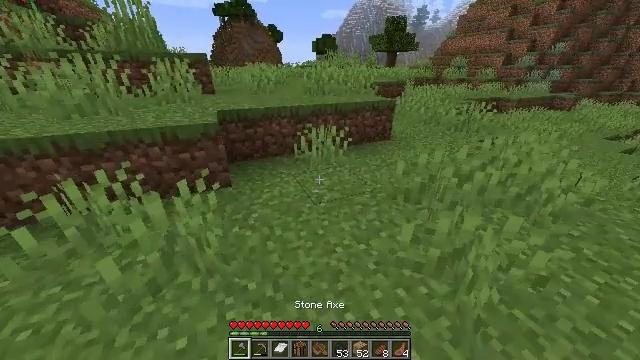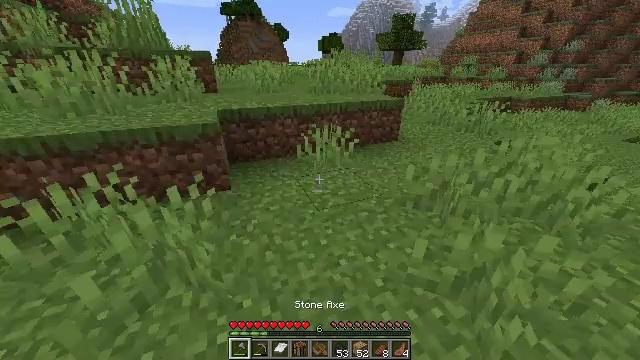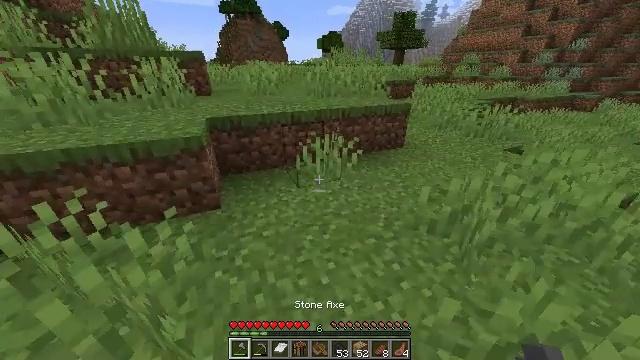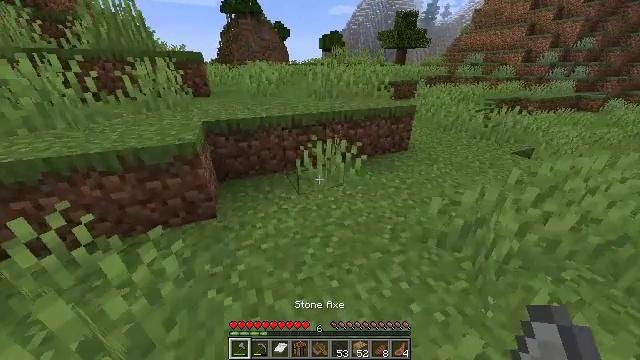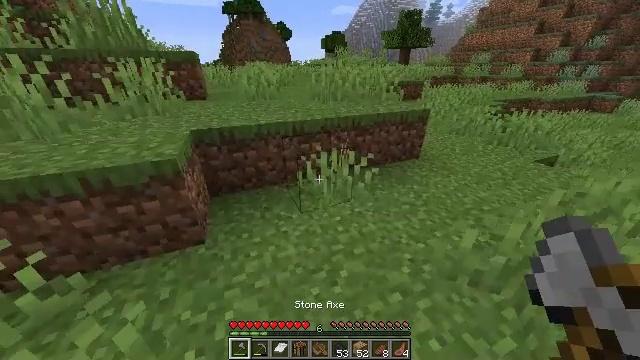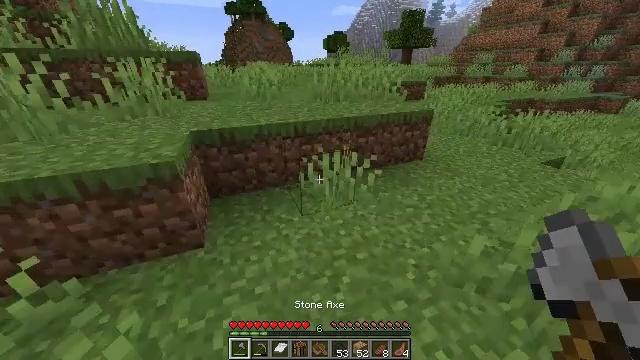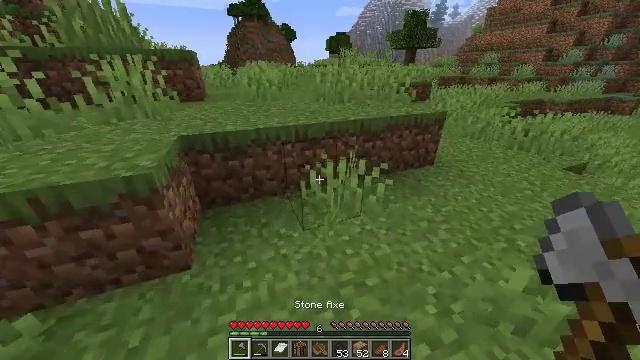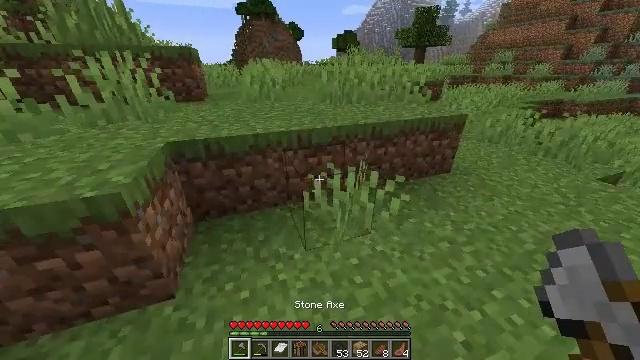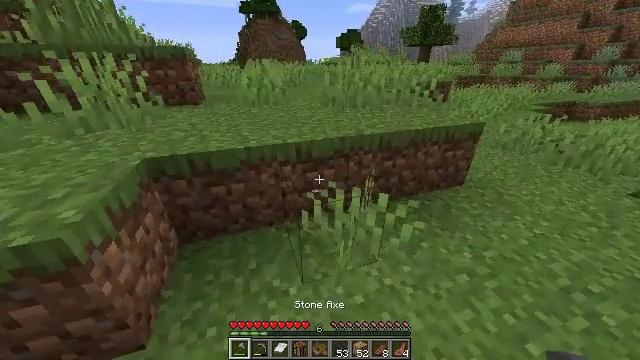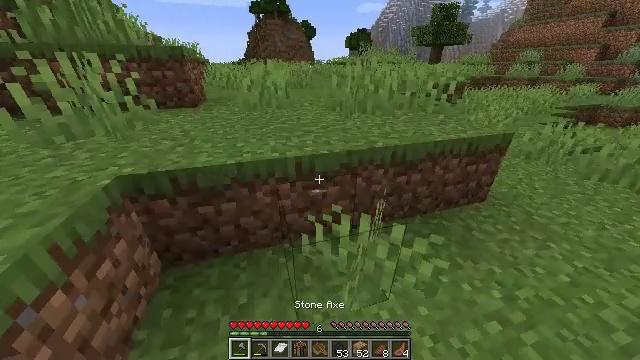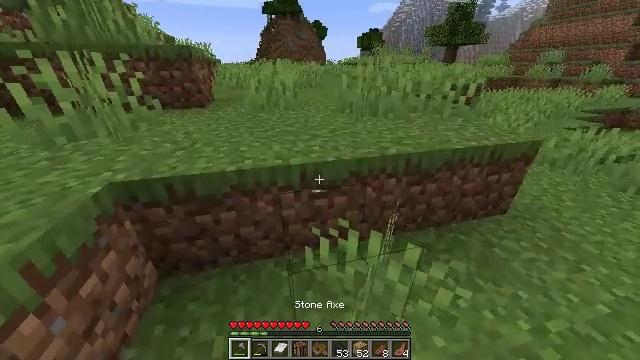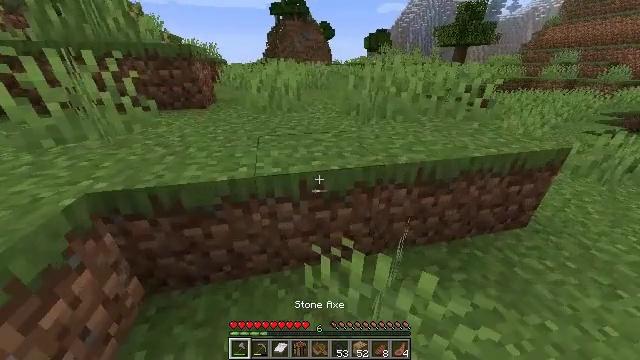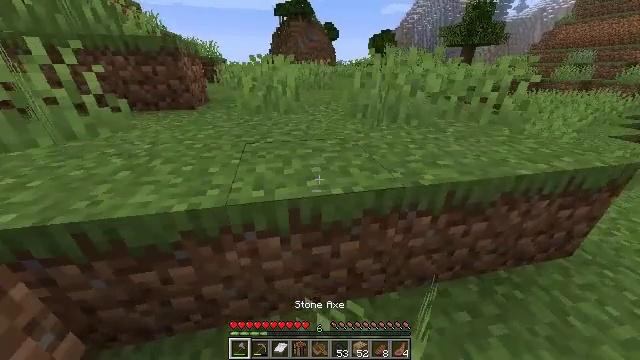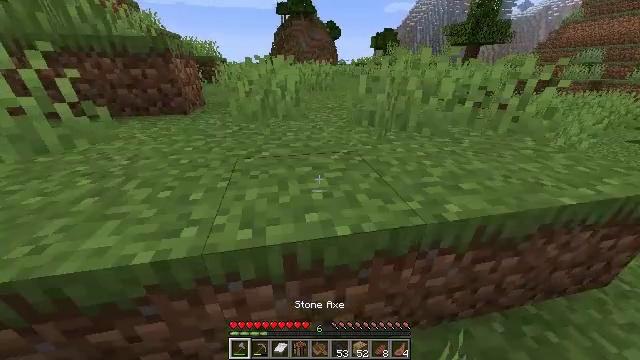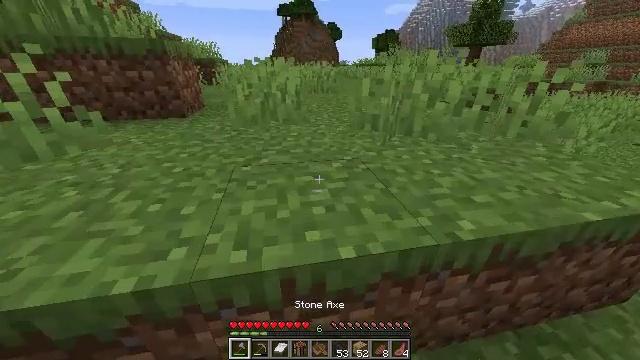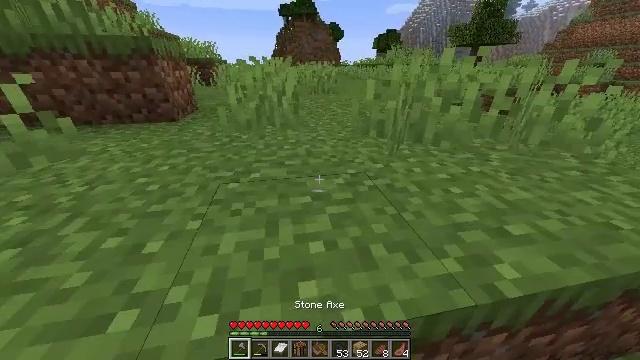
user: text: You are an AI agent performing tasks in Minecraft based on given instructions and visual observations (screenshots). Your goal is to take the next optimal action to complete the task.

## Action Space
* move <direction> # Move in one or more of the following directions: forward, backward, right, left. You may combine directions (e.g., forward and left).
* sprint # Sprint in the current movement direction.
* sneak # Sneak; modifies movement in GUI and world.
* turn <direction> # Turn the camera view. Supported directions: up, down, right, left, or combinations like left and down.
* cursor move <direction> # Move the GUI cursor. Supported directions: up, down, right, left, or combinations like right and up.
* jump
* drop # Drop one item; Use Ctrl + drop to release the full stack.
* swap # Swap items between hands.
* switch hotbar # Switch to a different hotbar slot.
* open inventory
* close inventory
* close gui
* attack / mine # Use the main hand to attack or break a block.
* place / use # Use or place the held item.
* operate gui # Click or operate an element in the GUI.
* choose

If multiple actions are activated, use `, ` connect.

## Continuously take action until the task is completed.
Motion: motion action
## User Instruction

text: Mine a cornflower from the ground.
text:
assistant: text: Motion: move forward, sprint, turn left, switch to hotbar 1
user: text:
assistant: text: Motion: move forward, sprint, switch to hotbar 1
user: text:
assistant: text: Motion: move forward, sprint
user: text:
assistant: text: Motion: move forward, sprint
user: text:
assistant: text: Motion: move forward, sprint
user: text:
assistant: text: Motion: move forward, sprint
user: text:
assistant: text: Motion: move forward, sprint, turn left
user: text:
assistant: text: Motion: move forward, sprint
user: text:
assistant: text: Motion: move forward, sprint, turn left
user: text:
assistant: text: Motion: move forward, sprint, turn left
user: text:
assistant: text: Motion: move forward, sprint, turn left
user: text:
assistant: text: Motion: move forward, sprint
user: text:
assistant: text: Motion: move forward, sprint
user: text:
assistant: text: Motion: move forward, sprint
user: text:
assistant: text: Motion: move forward, sprint
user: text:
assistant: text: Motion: move forward, sprint
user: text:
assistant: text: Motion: move forward, sprint
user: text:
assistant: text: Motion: move forward, sprint
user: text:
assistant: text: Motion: move forward, sprint, jump
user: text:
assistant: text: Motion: move forward, sprint, jump
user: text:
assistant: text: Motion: move forward, sprint, jump
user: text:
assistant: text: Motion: move forward, sprint, jump
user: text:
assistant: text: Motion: move forward, sprint, jump
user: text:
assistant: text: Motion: move forward, sprint, jump
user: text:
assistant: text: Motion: move forward, sprint, jump
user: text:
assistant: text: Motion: move forward
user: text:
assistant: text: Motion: move forward
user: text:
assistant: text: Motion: move forward
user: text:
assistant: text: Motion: move forward, switch to hotbar 2
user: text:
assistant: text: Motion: move forward, switch to hotbar 2